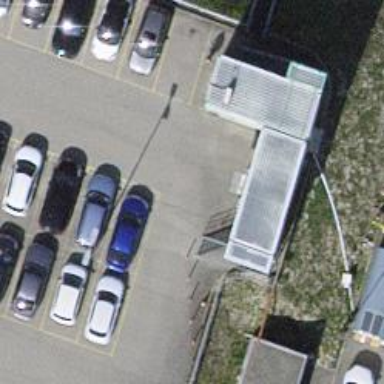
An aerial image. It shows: Road serving as parking aisle.